Aerial crown-view tile of a tropical tree (Barro Colorado Island, Panama), acquired 20250317:
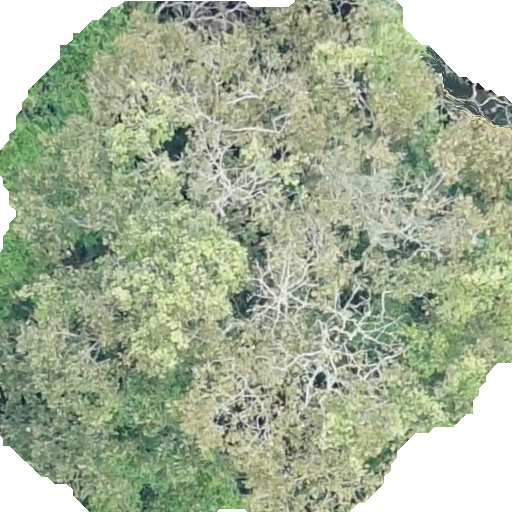
Species: Dipteryx oleifera
GBIF accepted scientific name: Dipteryx oleifera
Crown area: 361.613 m²